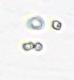
Label: Phaeocystis